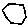
Label: hexagon